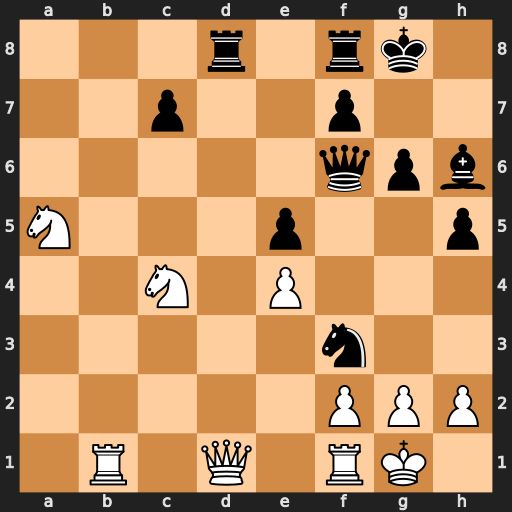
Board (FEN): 3r1rk1/2p2p2/5qpb/N3p2p/2N1P3/5n2/5PPP/1R1Q1RK1
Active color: w
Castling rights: -
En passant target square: -
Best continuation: Qxf3 Qxf3 gxf3